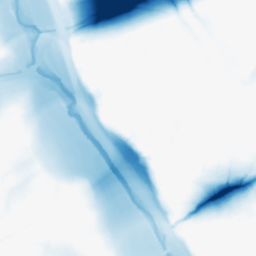
Category: morphological
Decomposition family: morphological
Decomposition parameters: operation: closing
size: 50
Upsampling method: bilinear
Upsampling parameters: scale: 2
Upsampling scale: 2